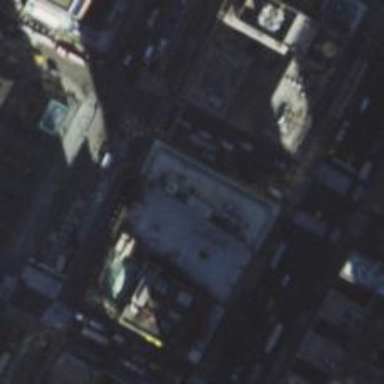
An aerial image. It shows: Theatre building.